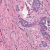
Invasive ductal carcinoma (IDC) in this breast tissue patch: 1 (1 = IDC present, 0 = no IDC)